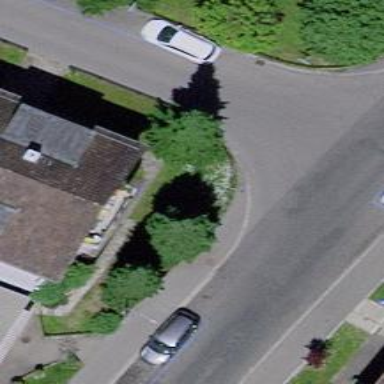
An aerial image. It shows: Kerb serving as barrier.